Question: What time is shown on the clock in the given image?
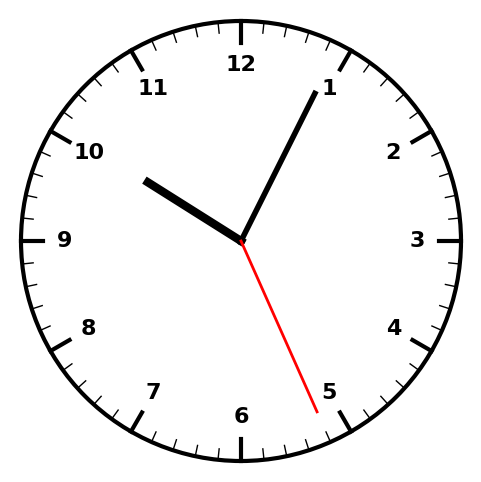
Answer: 10:04:26